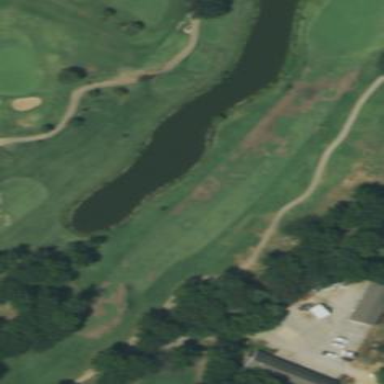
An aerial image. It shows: Golf fairway surrounded by grass.